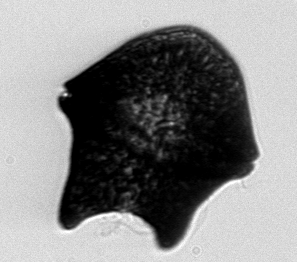
Label: Akashiwo